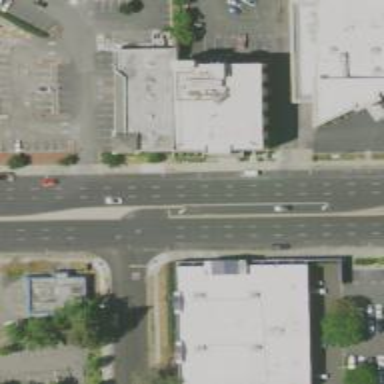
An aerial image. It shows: Road with solid stop line marking.